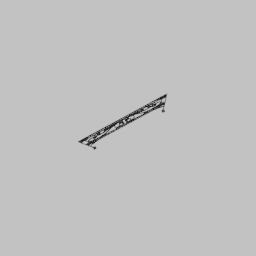
Label: furniture